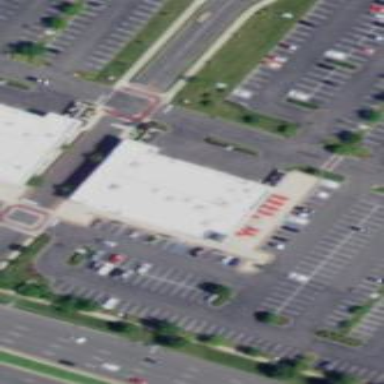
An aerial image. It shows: Fast food restaurant building.